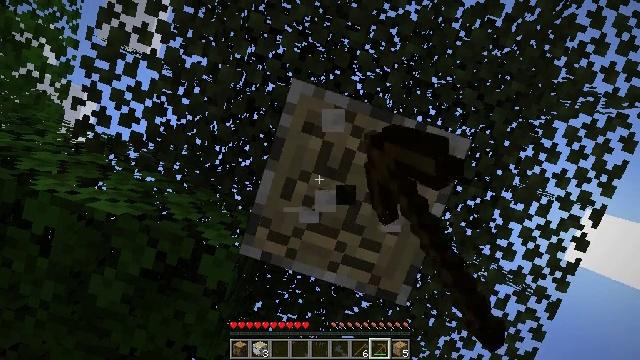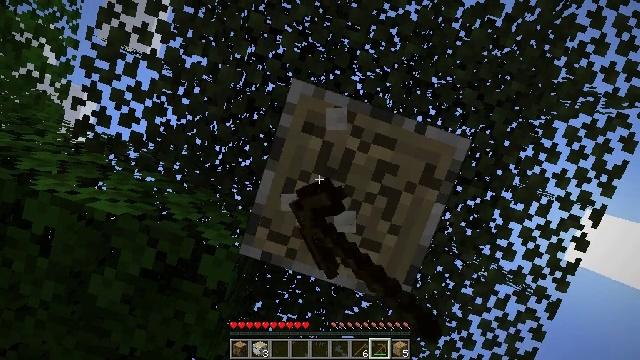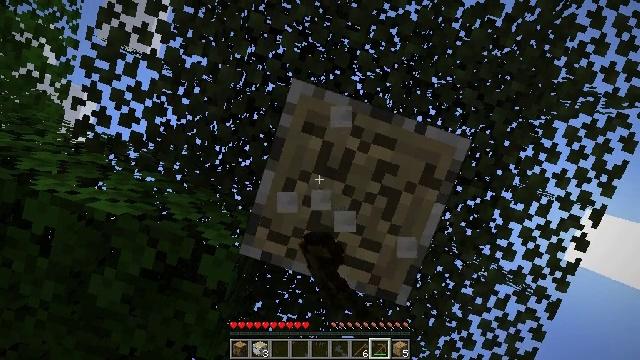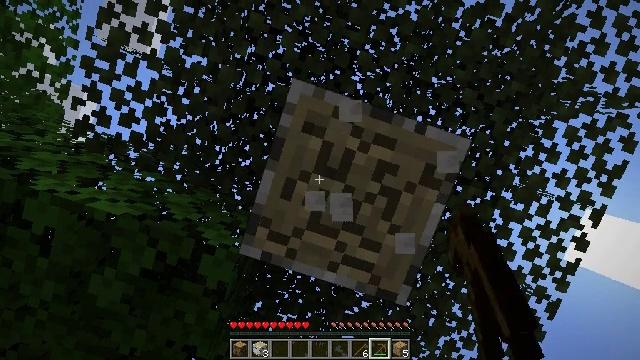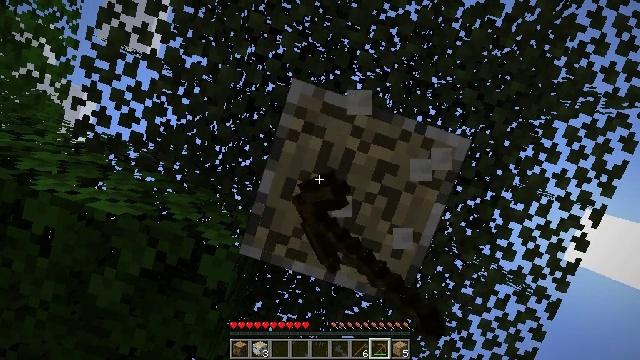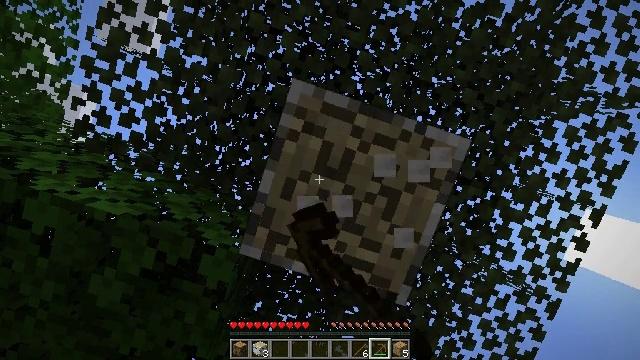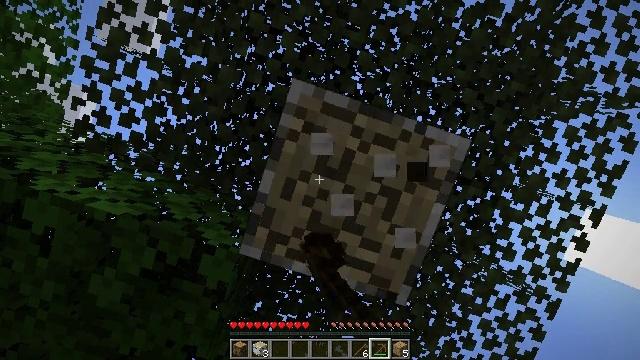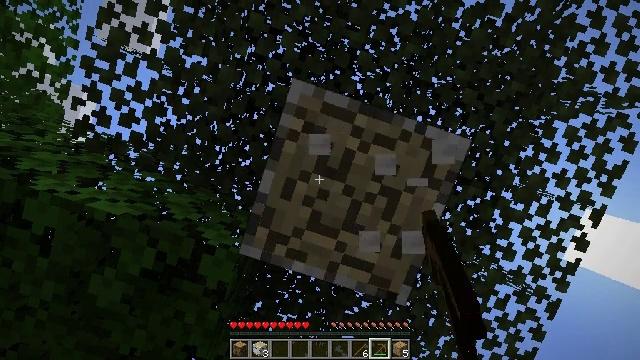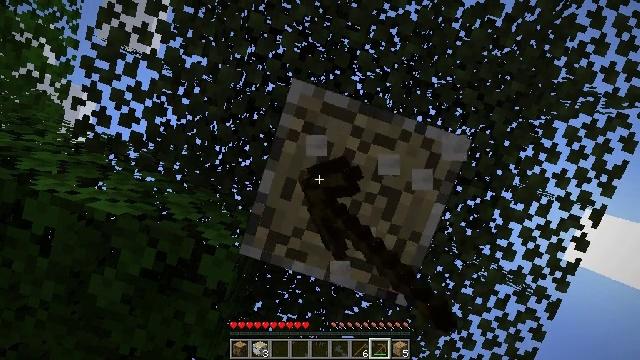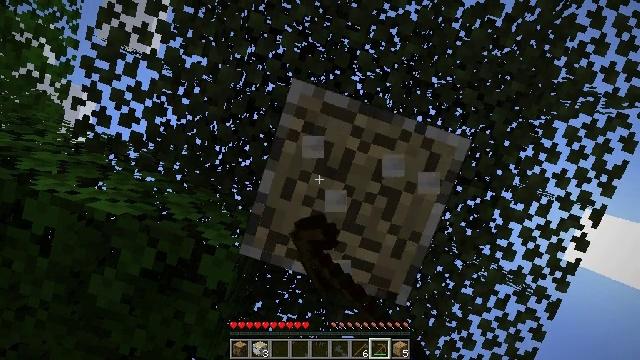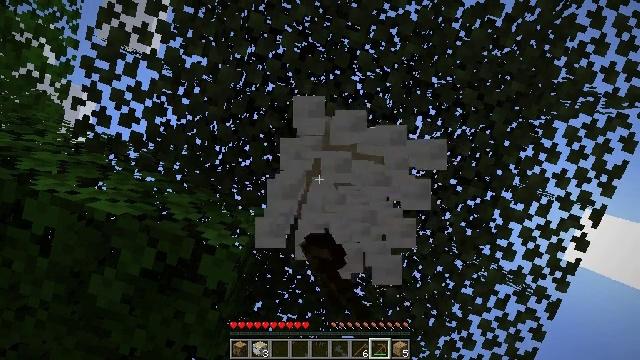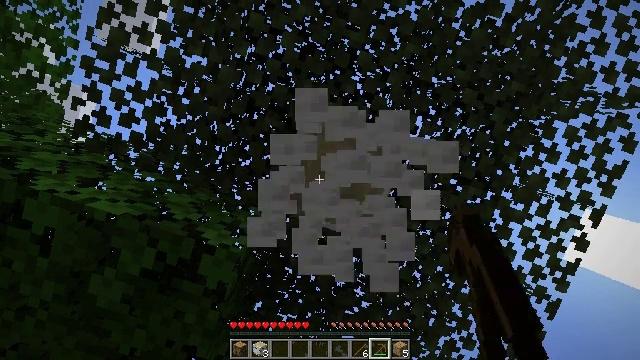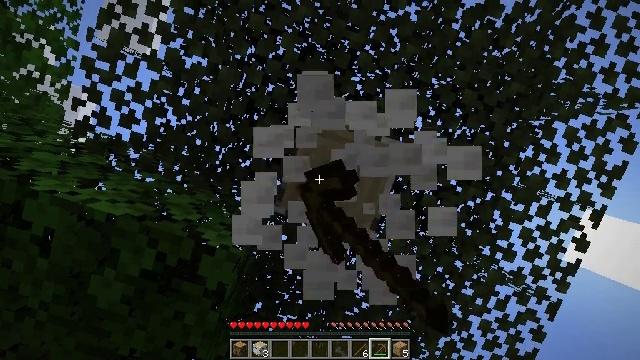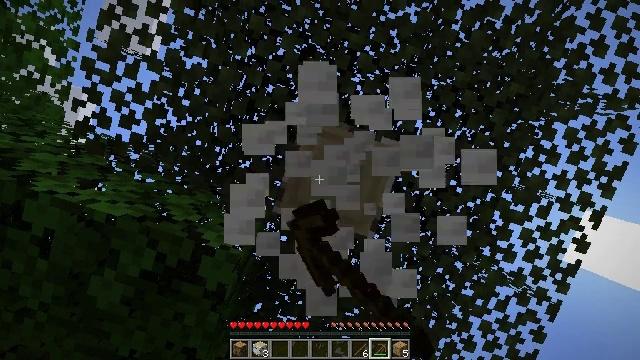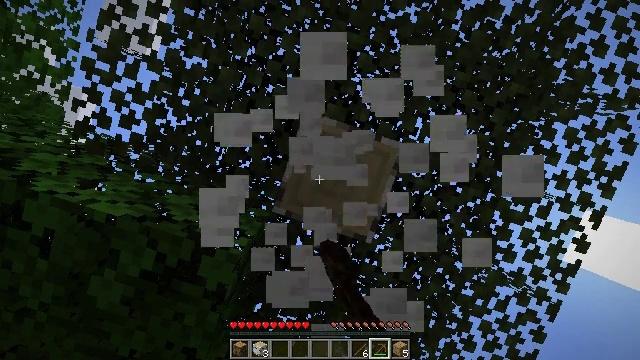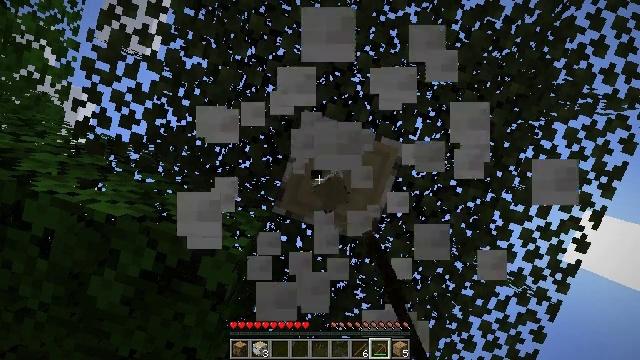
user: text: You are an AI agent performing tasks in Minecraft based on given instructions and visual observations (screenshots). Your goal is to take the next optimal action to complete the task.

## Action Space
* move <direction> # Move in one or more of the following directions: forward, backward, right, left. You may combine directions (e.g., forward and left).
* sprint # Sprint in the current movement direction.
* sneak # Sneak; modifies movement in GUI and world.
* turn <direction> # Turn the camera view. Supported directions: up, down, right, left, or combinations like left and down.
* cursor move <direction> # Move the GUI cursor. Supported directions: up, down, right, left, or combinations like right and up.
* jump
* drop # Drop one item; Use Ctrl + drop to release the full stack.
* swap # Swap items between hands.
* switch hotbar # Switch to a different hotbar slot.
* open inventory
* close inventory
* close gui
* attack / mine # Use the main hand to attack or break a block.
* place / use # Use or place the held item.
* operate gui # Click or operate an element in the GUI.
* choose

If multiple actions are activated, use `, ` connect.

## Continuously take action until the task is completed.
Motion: motion action
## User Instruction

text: Use your axe to get birch logs.
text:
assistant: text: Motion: attack / mine
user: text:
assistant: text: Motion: attack / mine
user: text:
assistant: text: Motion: attack / mine
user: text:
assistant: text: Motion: attack / mine
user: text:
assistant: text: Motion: attack / mine
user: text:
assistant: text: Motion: attack / mine
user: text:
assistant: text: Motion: attack / mine
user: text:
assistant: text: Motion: attack / mine
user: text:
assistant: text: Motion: attack / mine
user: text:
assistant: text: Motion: attack / mine
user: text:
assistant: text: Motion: attack / mine
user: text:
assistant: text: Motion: attack / mine
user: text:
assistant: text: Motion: attack / mine
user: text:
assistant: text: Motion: attack / mine
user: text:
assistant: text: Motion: attack / mine
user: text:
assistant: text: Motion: attack / mine
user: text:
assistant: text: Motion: attack / mine
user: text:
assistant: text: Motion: attack / mine
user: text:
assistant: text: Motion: attack / mine
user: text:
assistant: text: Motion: attack / mine
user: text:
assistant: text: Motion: attack / mine
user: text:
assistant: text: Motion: attack / mine
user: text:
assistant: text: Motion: attack / mine
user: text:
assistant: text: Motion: attack / mine
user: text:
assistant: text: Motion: attack / mine
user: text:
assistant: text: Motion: attack / mine
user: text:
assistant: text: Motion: attack / mine
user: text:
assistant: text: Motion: attack / mine
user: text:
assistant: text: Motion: attack / mine
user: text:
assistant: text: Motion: attack / mine